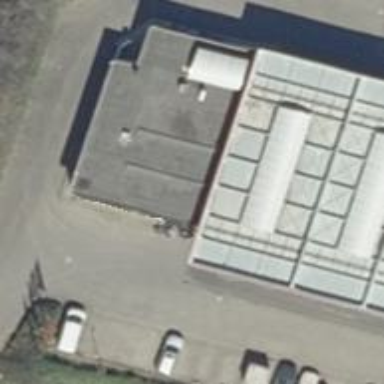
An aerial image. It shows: Fuel station.